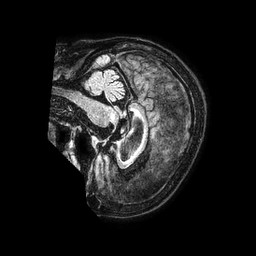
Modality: FLAIR
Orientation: sagittal
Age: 79
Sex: female
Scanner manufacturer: philips
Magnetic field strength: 1.5 T
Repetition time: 4.8 s
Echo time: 0.3 s